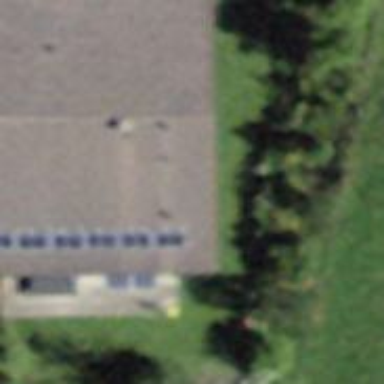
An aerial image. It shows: Building with ridge on the roof.